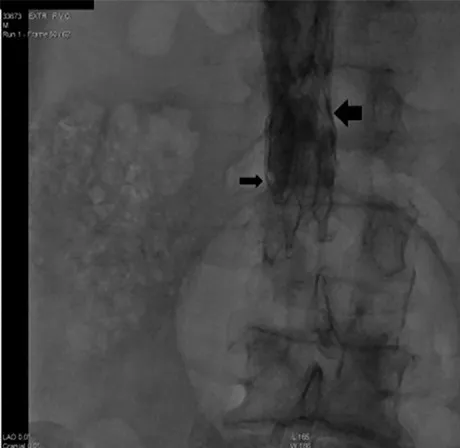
Inferior vena cava filter with trapped thrombi. . The inferior vena cava filter was left in place after the extracorporeal
membrane oxygenation run due to the trapped thrombi in the filter
despite adequate anticoagulation treatment during extracorporeal
membrane oxygenation.
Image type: radiology (x_ray)